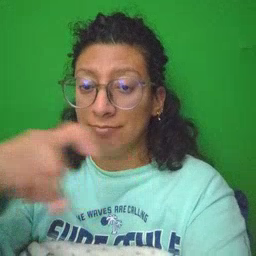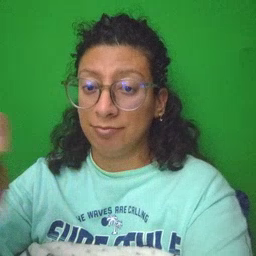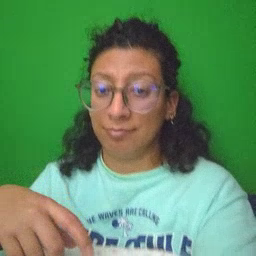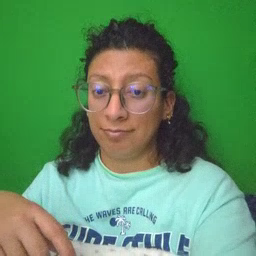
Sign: closet